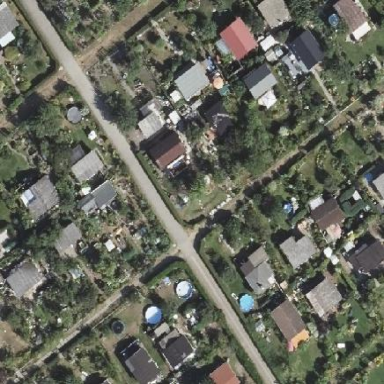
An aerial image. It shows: Plot within allotments.